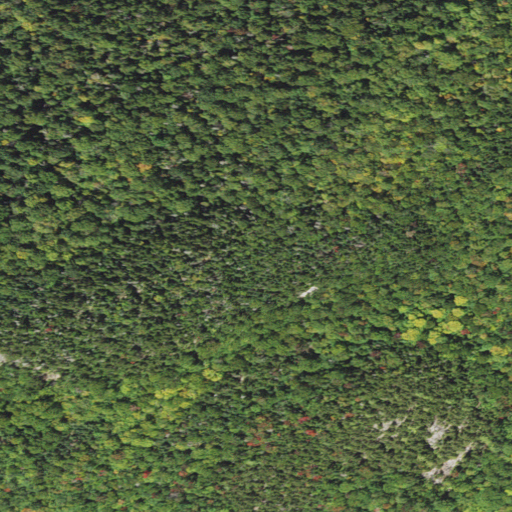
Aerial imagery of mountain in New Hampshire named Russell Mountain containing mixed forest, evergreen forest, and deciduous forest